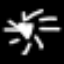
Label: diamond